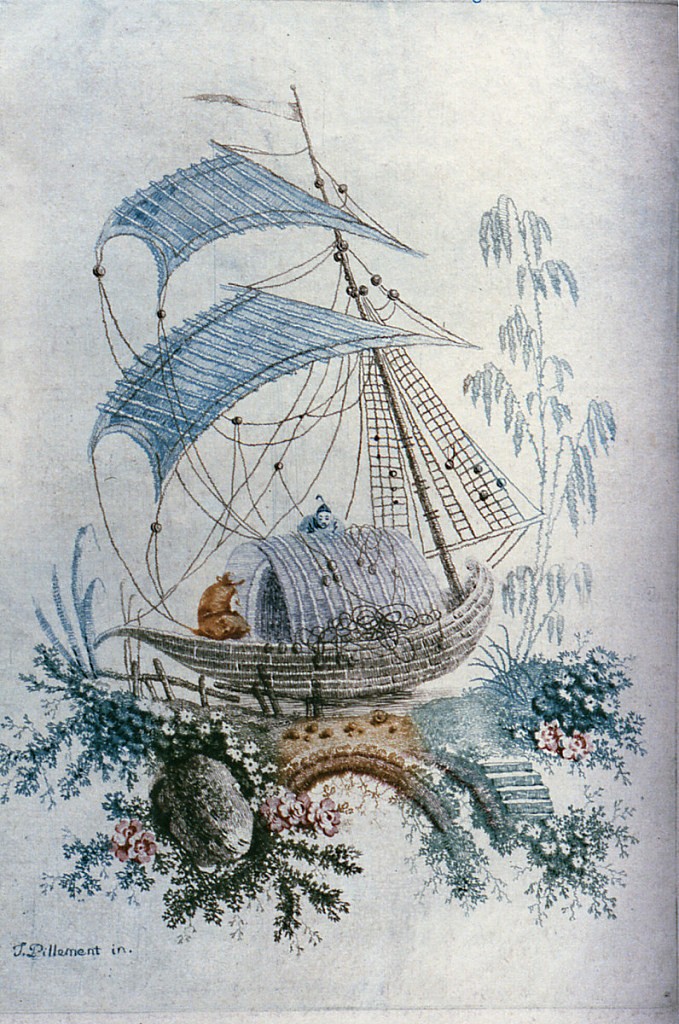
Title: Ornamental Design from "Nouvelle suite de cahiers chinois a l'usage des dessinateurs et des peintres" No.3, Inventes et dessines par Jean Pillement. Graves par Anne Allen.
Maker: Jean-Baptiste Pillement, French, 1728–1808
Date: after 1775
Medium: Etching with colored inks à la poupé on off-white laid paper
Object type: Print
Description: Ship surrounded by fantastic flora.